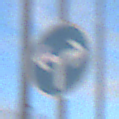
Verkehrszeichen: VorgeschriebeneFahrtrichtungRechtsOderLinks
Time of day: SunriseSunset
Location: Outdoor (Suburban)
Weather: PartlyCloudy
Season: NotSpecified
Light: Natural